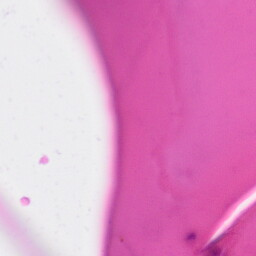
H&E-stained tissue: Skin